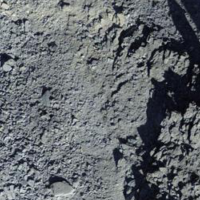
EUNIS habitat code: 48
Species observed at this site:
Leontopodium nivale